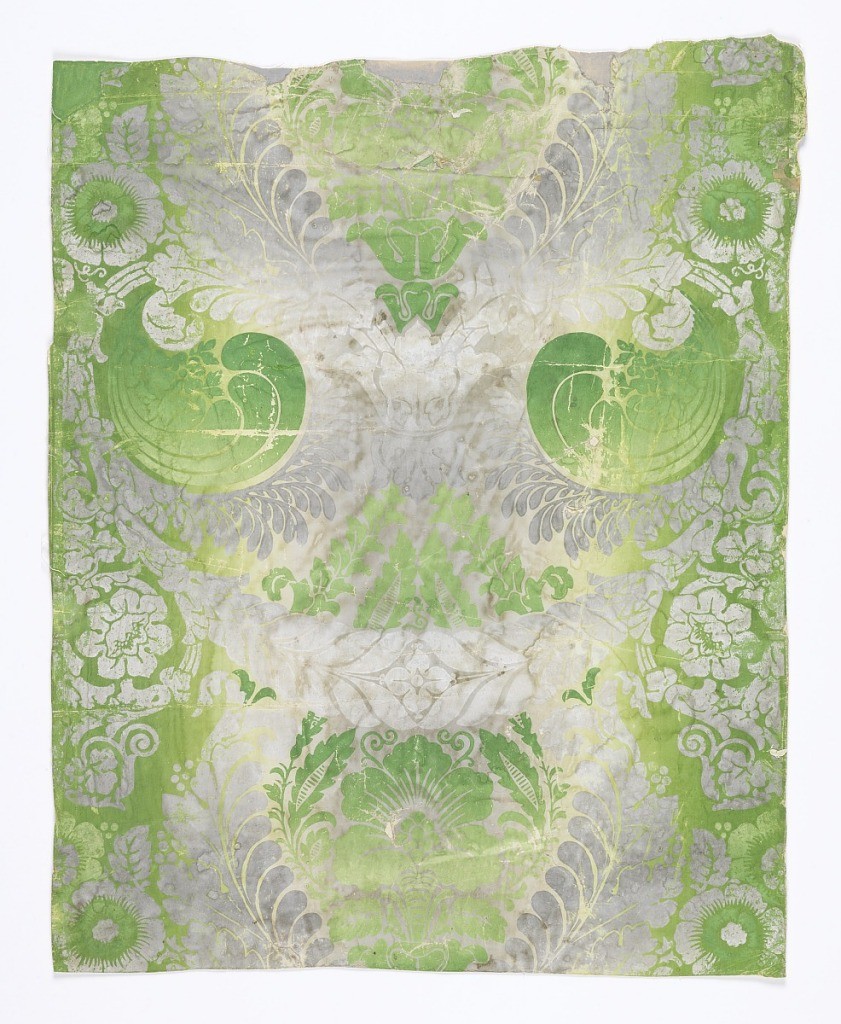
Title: Sidewall
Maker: Zuber & Cie, Rixheim, Alsace, France, founded 1797
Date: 1830–31
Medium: block-printed on polished ground
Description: Gray and green irise or rainbow ground, overprinted with formal symmetrical pattern of scroll-work, leaves, flowers and swags in green, gray and white. Both the background and the printed design are in the rainbow or irise technique.